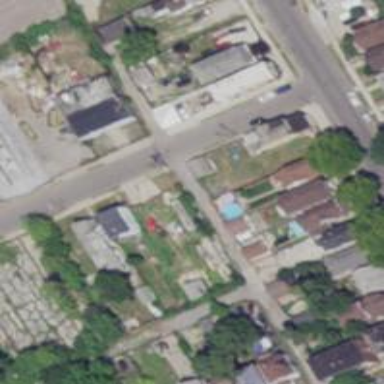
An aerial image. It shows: Alleyway designated as service road.